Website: crate-barrel
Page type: billing-address
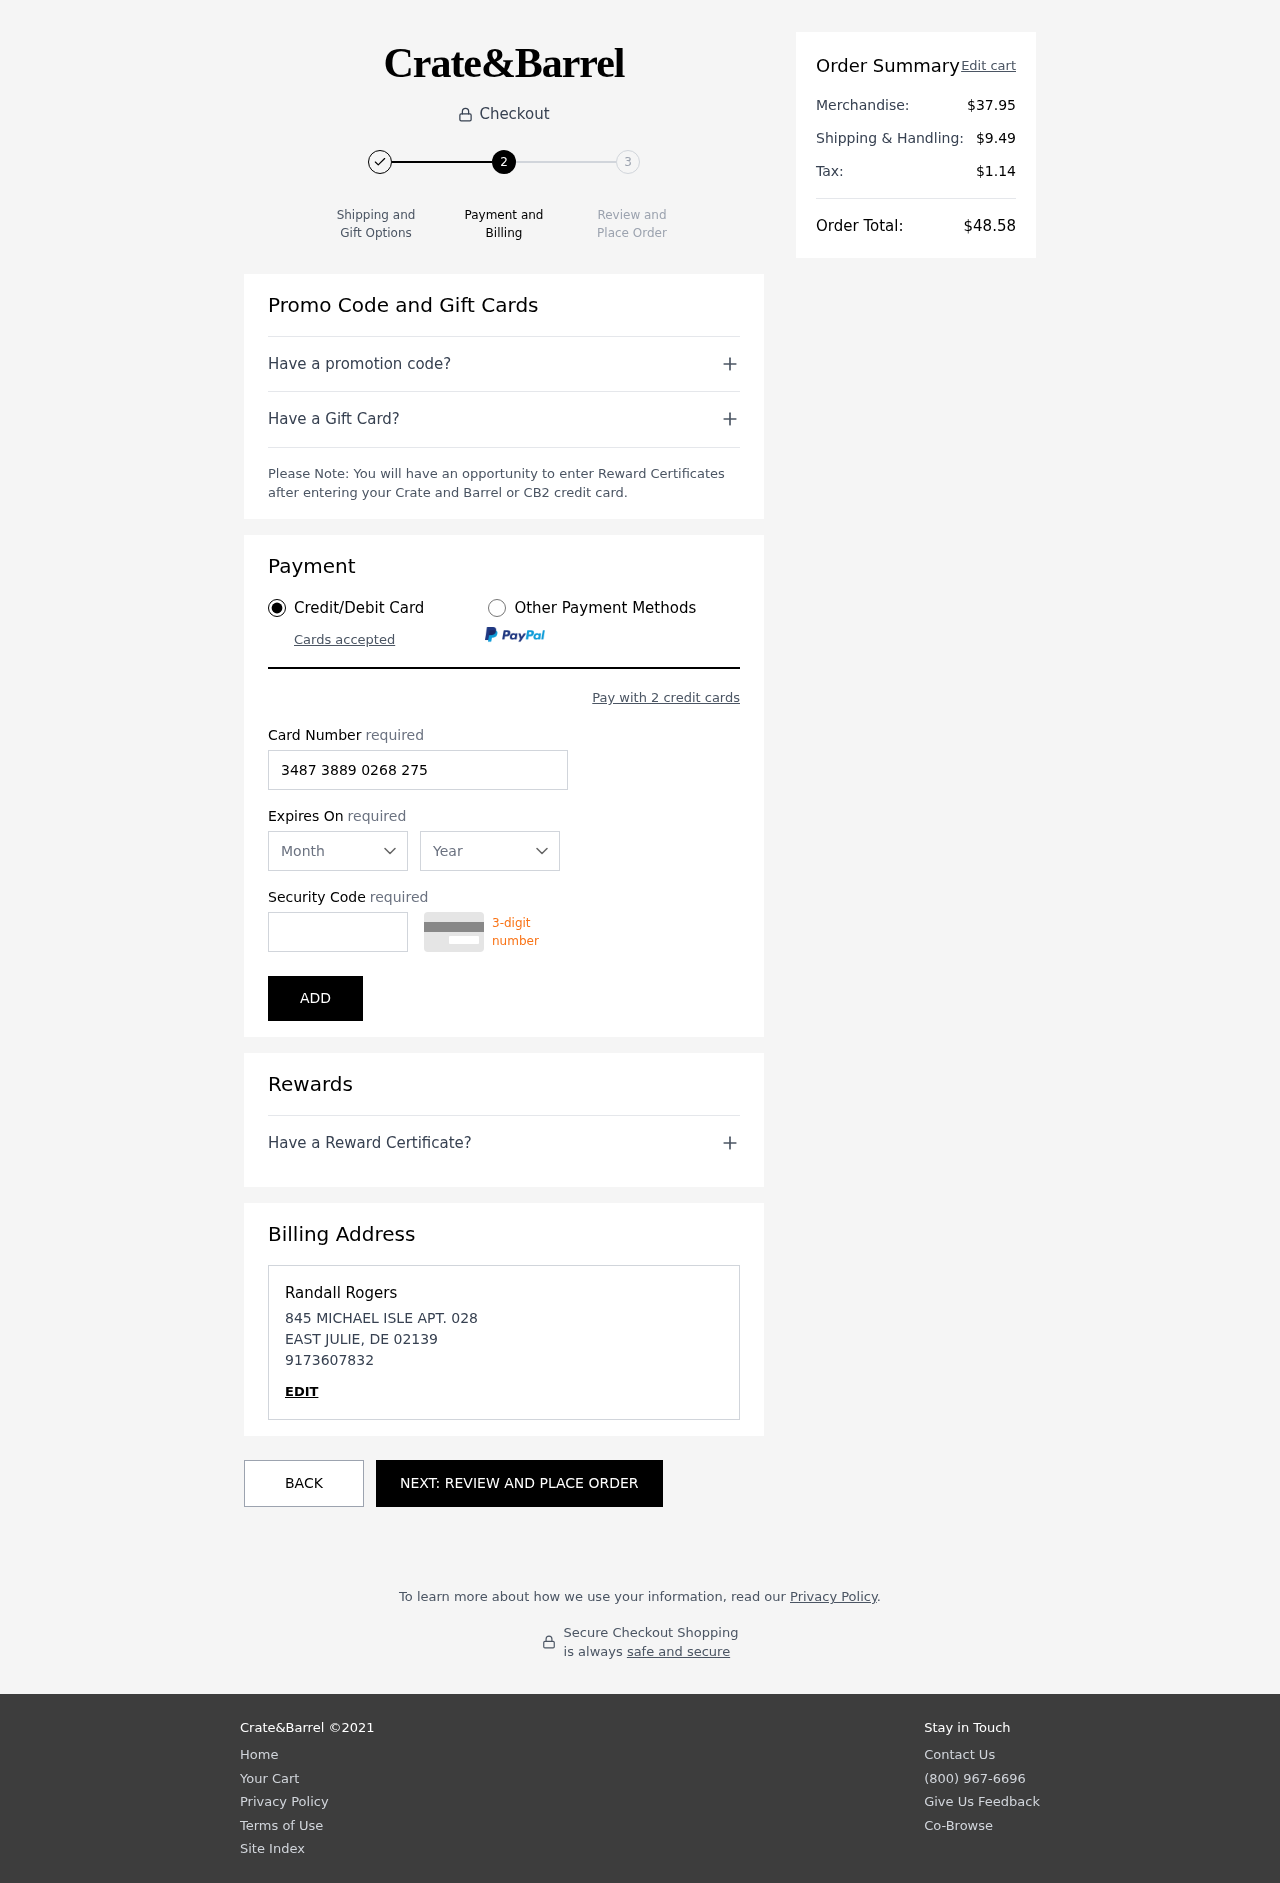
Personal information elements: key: PII_CARD_CVV
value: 1818
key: PII_CARD_EXPIRY_MONTH
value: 06
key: PII_CARD_EXPIRY_YEAR
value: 28
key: PII_CARD_NUMBER
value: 3487 3889 0268 275
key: PII_CITY
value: EAST JULIE
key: PII_FULLNAME
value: Randall Rogers
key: PII_PHONE
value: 9173607832
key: PII_POSTCODE
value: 02139
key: PII_STATE_ABBR
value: DE
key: PII_STREET
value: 845 MICHAEL ISLE APT. 028
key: PII_FIRSTNAME
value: Randall
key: PII_LASTNAME
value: Rogers
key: PII_PHONE_LINE
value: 7832
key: PII_PHONE_SUFFIX
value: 7832
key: PII_POSTCODE_FULL
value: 02139
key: PII_PHONE2
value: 9173607832
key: PII_PHONE3
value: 9173607832
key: PII_FULLNAME2
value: Randall Rogers
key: PII_FULLNAME3
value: Randall Rogers
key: PII_FIRSTNAME2
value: Randall
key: PII_FIRSTNAME3
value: Randall
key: PII_LASTNAME2
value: Rogers
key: PII_LASTNAME3
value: Rogers
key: PII_FIRSTNAME_DERIVED
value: Randall
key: PII_LASTNAME_DERIVED
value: Rogers
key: PII_PHONE_NUMERIC
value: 9173607832
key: PII_PHONE_LINE_NUMERIC
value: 7832
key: PII_PHONE_SUFFIX_NUMERIC
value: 7832
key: PII_POSTCODE_NUMERIC
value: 2139
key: PII_PHONE2_NUMERIC
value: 9173607832
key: PII_PHONE3_NUMERIC
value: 9173607832
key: PII_FULLNAME_DERIVED
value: Randall Rogers
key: PII_NAME_FULL_DERIVED
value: Randall Rogers
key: PII_PHONE_DIGITS
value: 9173607832
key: PII_PHONE_LAST4
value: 7832
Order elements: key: ORDER_SUBTOTAL
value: $37.95
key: ORDER_SHIPPING_COST
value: $9.49
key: ORDER_TAX
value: $1.14
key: ORDER_TOTAL
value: $48.58